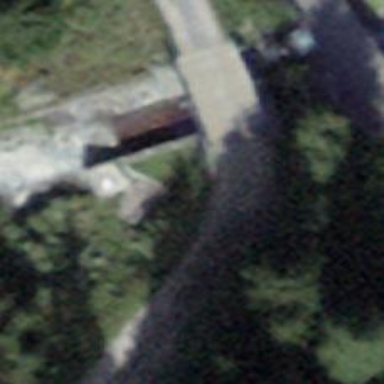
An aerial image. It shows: Track road with grade2 bridge.